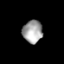
Tissue: lung
Cell type: Others
Senescence score: 0.2416
Nuclear area (px): 438
Mean DAPI intensity: 162.895